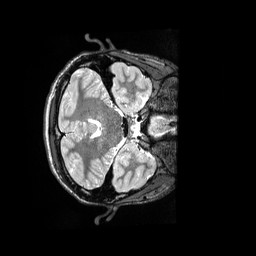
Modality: T2w
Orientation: axial
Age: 16
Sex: male
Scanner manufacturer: siemens
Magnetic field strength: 3 T
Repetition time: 3.2 s
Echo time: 0.564 s